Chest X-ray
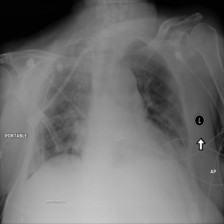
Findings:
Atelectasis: negative
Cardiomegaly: negative
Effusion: negative
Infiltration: positive
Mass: negative
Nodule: negative
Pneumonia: negative
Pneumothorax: negative
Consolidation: negative
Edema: negative
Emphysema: negative
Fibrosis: negative
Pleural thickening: negative
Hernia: negative